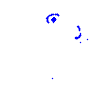
Particle: electron